Question: I need to draw a diagonal line so we can demonstrate a middle line for the progress of something which may not necessarily to go (0,0), (1,1)....(4, 4), it may deviate according to the ratio between X and Y Axes.
After I agreed to draw the line as a 'LineSeries', I have this problem of duplicating axes.
I need to draw 3 line series.
Amount -> The visits amount.
Target -> The monthly target (this is a X-axis parallel line).
Midline -> The middle line of a normal progress of visits.
the Amount series could include days from day 1 to day 10, but the Midline series always have to demonstrate all month days (for March it is from 1 to 31). So, now (other than the target) , and (top and bottom), I want both series to take the same bottom X axis (from day 1 to day 31) and when the day 10 comes the Amount series line will stop being drawn but the Midline will continue till day 31.
Here is a Pic of what I want:

See the black line? this is what I want to be the middle line, but instead till now the gray line is what I was able to do.
I only have 4 data points, if they were really 31 data points the mid line will be drawn correctly, but I want to draw it correctly regardless of the data points count. for simplicity purposes the duplicate upper X axis is not shown in this example because I gave the similar data to both series-es but if I assigned the whole month data to the middle line it will create an upper 1-31 days X axis.
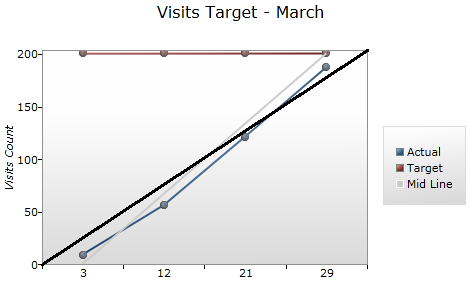
Answer: I got added evidence that a first idea is the most correct.
If you want just a black line - the solution is quite simple:
1. Change the control template of the chart
2. Add a dummy LineSeries to display Legend on the right of the chart.
Here is the chart:
'''
<charting:Chart Grid.Row="1">
<charting:Chart.Series>
<charting:LineSeries ItemsSource="{Binding LineItems}" IndependentValuePath="Date" DependentValuePath="Value" />
<charting:LineSeries Title="Middle Line">
<charting:LineSeries.DataPointStyle>
<Style TargetType="Control">
<Setter Property="Background" Value="Black"/>
</Style>
</charting:LineSeries.DataPointStyle>
</charting:LineSeries>
</charting:Chart.Series>
<charting:Chart.Template>
<ControlTemplate TargetType="charting:Chart">
<Border Background="{TemplateBinding Background}" BorderBrush="{TemplateBinding BorderBrush}" BorderThickness="{TemplateBinding BorderThickness}" Padding="{TemplateBinding Padding}">
<Grid>
<Grid.RowDefinitions>
<RowDefinition Height="Auto" />
<RowDefinition Height="*" />
</Grid.RowDefinitions>
<datavis:Title Content="{TemplateBinding Title}" Style="{TemplateBinding TitleStyle}" />
<Grid Grid.Row="1" Margin="0,15,0,15">
<Grid.ColumnDefinitions>
<ColumnDefinition Width="*" />
<ColumnDefinition Width="Auto" />
</Grid.ColumnDefinitions>
<datavis:Legend x:Name="Legend" Header="{TemplateBinding LegendTitle}" Style="{TemplateBinding LegendStyle}" Grid.Column="1" />
<chartingprimitives:EdgePanel x:Name="ChartArea" Style="{TemplateBinding ChartAreaStyle}">
<Grid Canvas.ZIndex="-1" Style="{TemplateBinding PlotAreaStyle}" />
<Border Canvas.ZIndex="10" BorderBrush="#FF919191" BorderThickness="1" />
<local:LineControl Canvas.ZIndex="11"/>
</chartingprimitives:EdgePanel>
</Grid>
</Grid>
</Border>
</ControlTemplate>
</charting:Chart.Template>
</charting:Chart>
'''
It contains 'LineControl' inside the control template, it is a 'UserControl' with the following code:
'''
<Line x:Name="line" Stroke="Black" StrokeThickness="2" />
'''
'''
public LineControl()
{
InitializeComponent();
this.SizeChanged += new SizeChangedEventHandler(LineControl_SizeChanged);
}
void LineControl_SizeChanged(object sender, SizeChangedEventArgs e)
{
this.line.Y1 = this.ActualHeight;
this.line.X2 = this.ActualWidth;
}
'''
Advantages of this solution:
- -
Another solution - using a behavior.
Chart XAML has few changes: I added the behavior and removed the 'UserControl' and the Middle Line 'LineSeries'
'''
<chartingprimitives:EdgePanel x:Name="ChartArea" Style="{TemplateBinding ChartAreaStyle}">
<i:Interaction.Behaviors>
<local:DiagonalLineBehavior/>
</i:Interaction.Behaviors>
'''
The behavior class:
'''
public class DiagonalLineBehavior : Behavior<EdgePanel>
{
private DateTimeAxis xAxis;
private LinearAxis yAxis;
public Brush LineColor { get; set; }
public DiagonalLineBehavior()
{
if (this.LineColor == null)
this.LineColor = new SolidColorBrush(Color.FromArgb(255, 0, 0, 0));
}
protected override void OnAttached()
{
base.OnAttached();
this.AssociatedObject.Loaded += new RoutedEventHandler(AssociatedObject_Loaded);
}
void AssociatedObject_Loaded(object sender, RoutedEventArgs e)
{
xAxis = this.AssociatedObject.Children.OfType<DateTimeAxis>().FirstOrDefault(ax => ax.Orientation == AxisOrientation.X);
yAxis = this.AssociatedObject.Children.OfType<LinearAxis>().FirstOrDefault(ax => ax.Orientation == AxisOrientation.Y);
if (xAxis == null || yAxis == null)
return;
this.UpdateLine();
}
private void UpdateLine()
{
//Collection with two items: start point and end point
var lineSource = new[] {
new ChartPointModel(xAxis.ActualMinimum, yAxis.ActualMinimum),
new ChartPointModel(xAxis.ActualMaximum, yAxis.ActualMaximum) };
//This code creates a line with many intermediate points
//var pointCount = (int)Math.Ceiling(((TimeSpan)(xAxis.ActualMaximum - xAxis.ActualMinimum)).TotalDays/xAxis.ActualInterval);
//var yInterval = (yAxis.ActualMaximum - yAxis.ActualMinimum).Value / (double)pointCount;
//var lineSource = Enumerable.Range(0, pointCount)
// .Select(i => new ChartPointModel(xAxis.ActualMinimum.Value.AddDays(xAxis.ActualInterval * i), yAxis.ActualMinimum + yInterval * i))
// .ToList();
var chart = GetParent<Chart>(this.AssociatedObject);
//Style with hidden markers and some color
var emptyDataPointStyle = new Style(typeof(DataPoint));
emptyDataPointStyle.Setters.Add(new Setter(DataPoint.OpacityProperty, 0));
emptyDataPointStyle.Setters.Add(new Setter(DataPoint.BackgroundProperty, this.LineColor));
//Line series
chart.Series.Insert(0, new LineSeries()
{
ItemsSource = lineSource,
Title = "Middle Line",
IndependentValuePath = "X",
DependentValuePath = "Y",
DataPointStyle = emptyDataPointStyle
});
}
protected override void OnDetaching()
{
base.OnDetaching();
this.AssociatedObject.Loaded -= AssociatedObject_Loaded;
}
private T GetParent<T>(DependencyObject d) where T : DependencyObject
{
if (d == null)
return null;
var parent = VisualTreeHelper.GetParent(d);
if (parent != null && parent is T)
return (T)parent;
else return GetParent<T>(parent);
}
public class ChartPointModel : DependencyObject
{
public ChartPointModel(DateTime? x, double? y)
{
this.X = x;
this.Y = y;
}
public DateTime? X { get; set; }
public double? Y { get; set; }
}
}
'''
Advantage is only one: the line is real and has the same properties as DataSeries. But it requires much more code, has empty spaces on each side, closely connected to a type of a chart and doesn't change after the first appearance.
So try the first solution, and if it isn't what you expect - I will try to do something with the second solution.